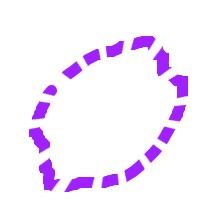
Shape: circle